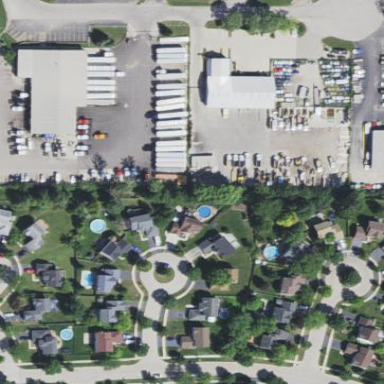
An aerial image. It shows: Commercial area.